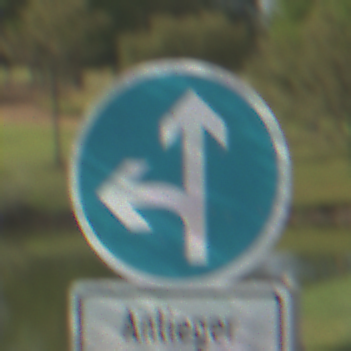
Verkehrszeichen: VorgeschriebeneFahrtrichtungGeradeausOderLinks
Zusatzzeichen unten: PersonengruppenFrei2
Umgebung: Outdoor, Nature
Tageszeit: MorningAfternoon
Wetter: PartlyCloudy
Licht: Natural
Jahreszeit: NotSpecified
Kontrast: HighContrast